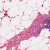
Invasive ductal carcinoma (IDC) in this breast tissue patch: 0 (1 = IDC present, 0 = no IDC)